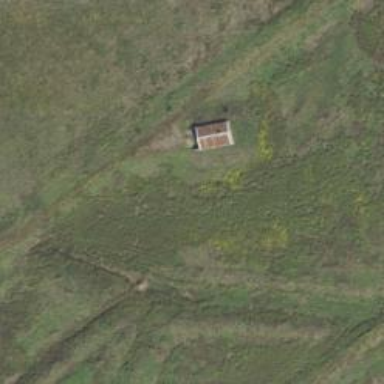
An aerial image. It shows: Military bunker for protection and defense.